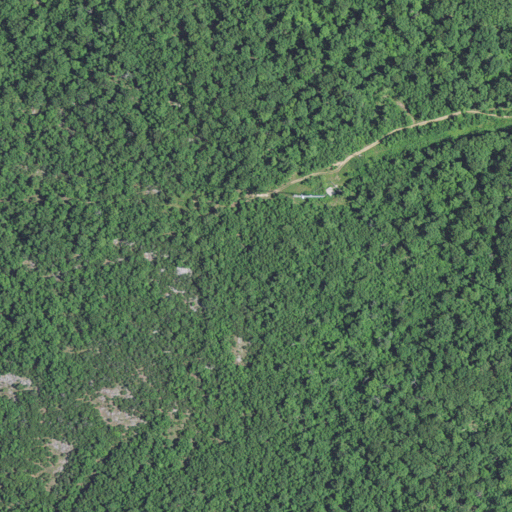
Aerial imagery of mountain in Missouri named Oak Mountain containing deciduous forest and low intensity development